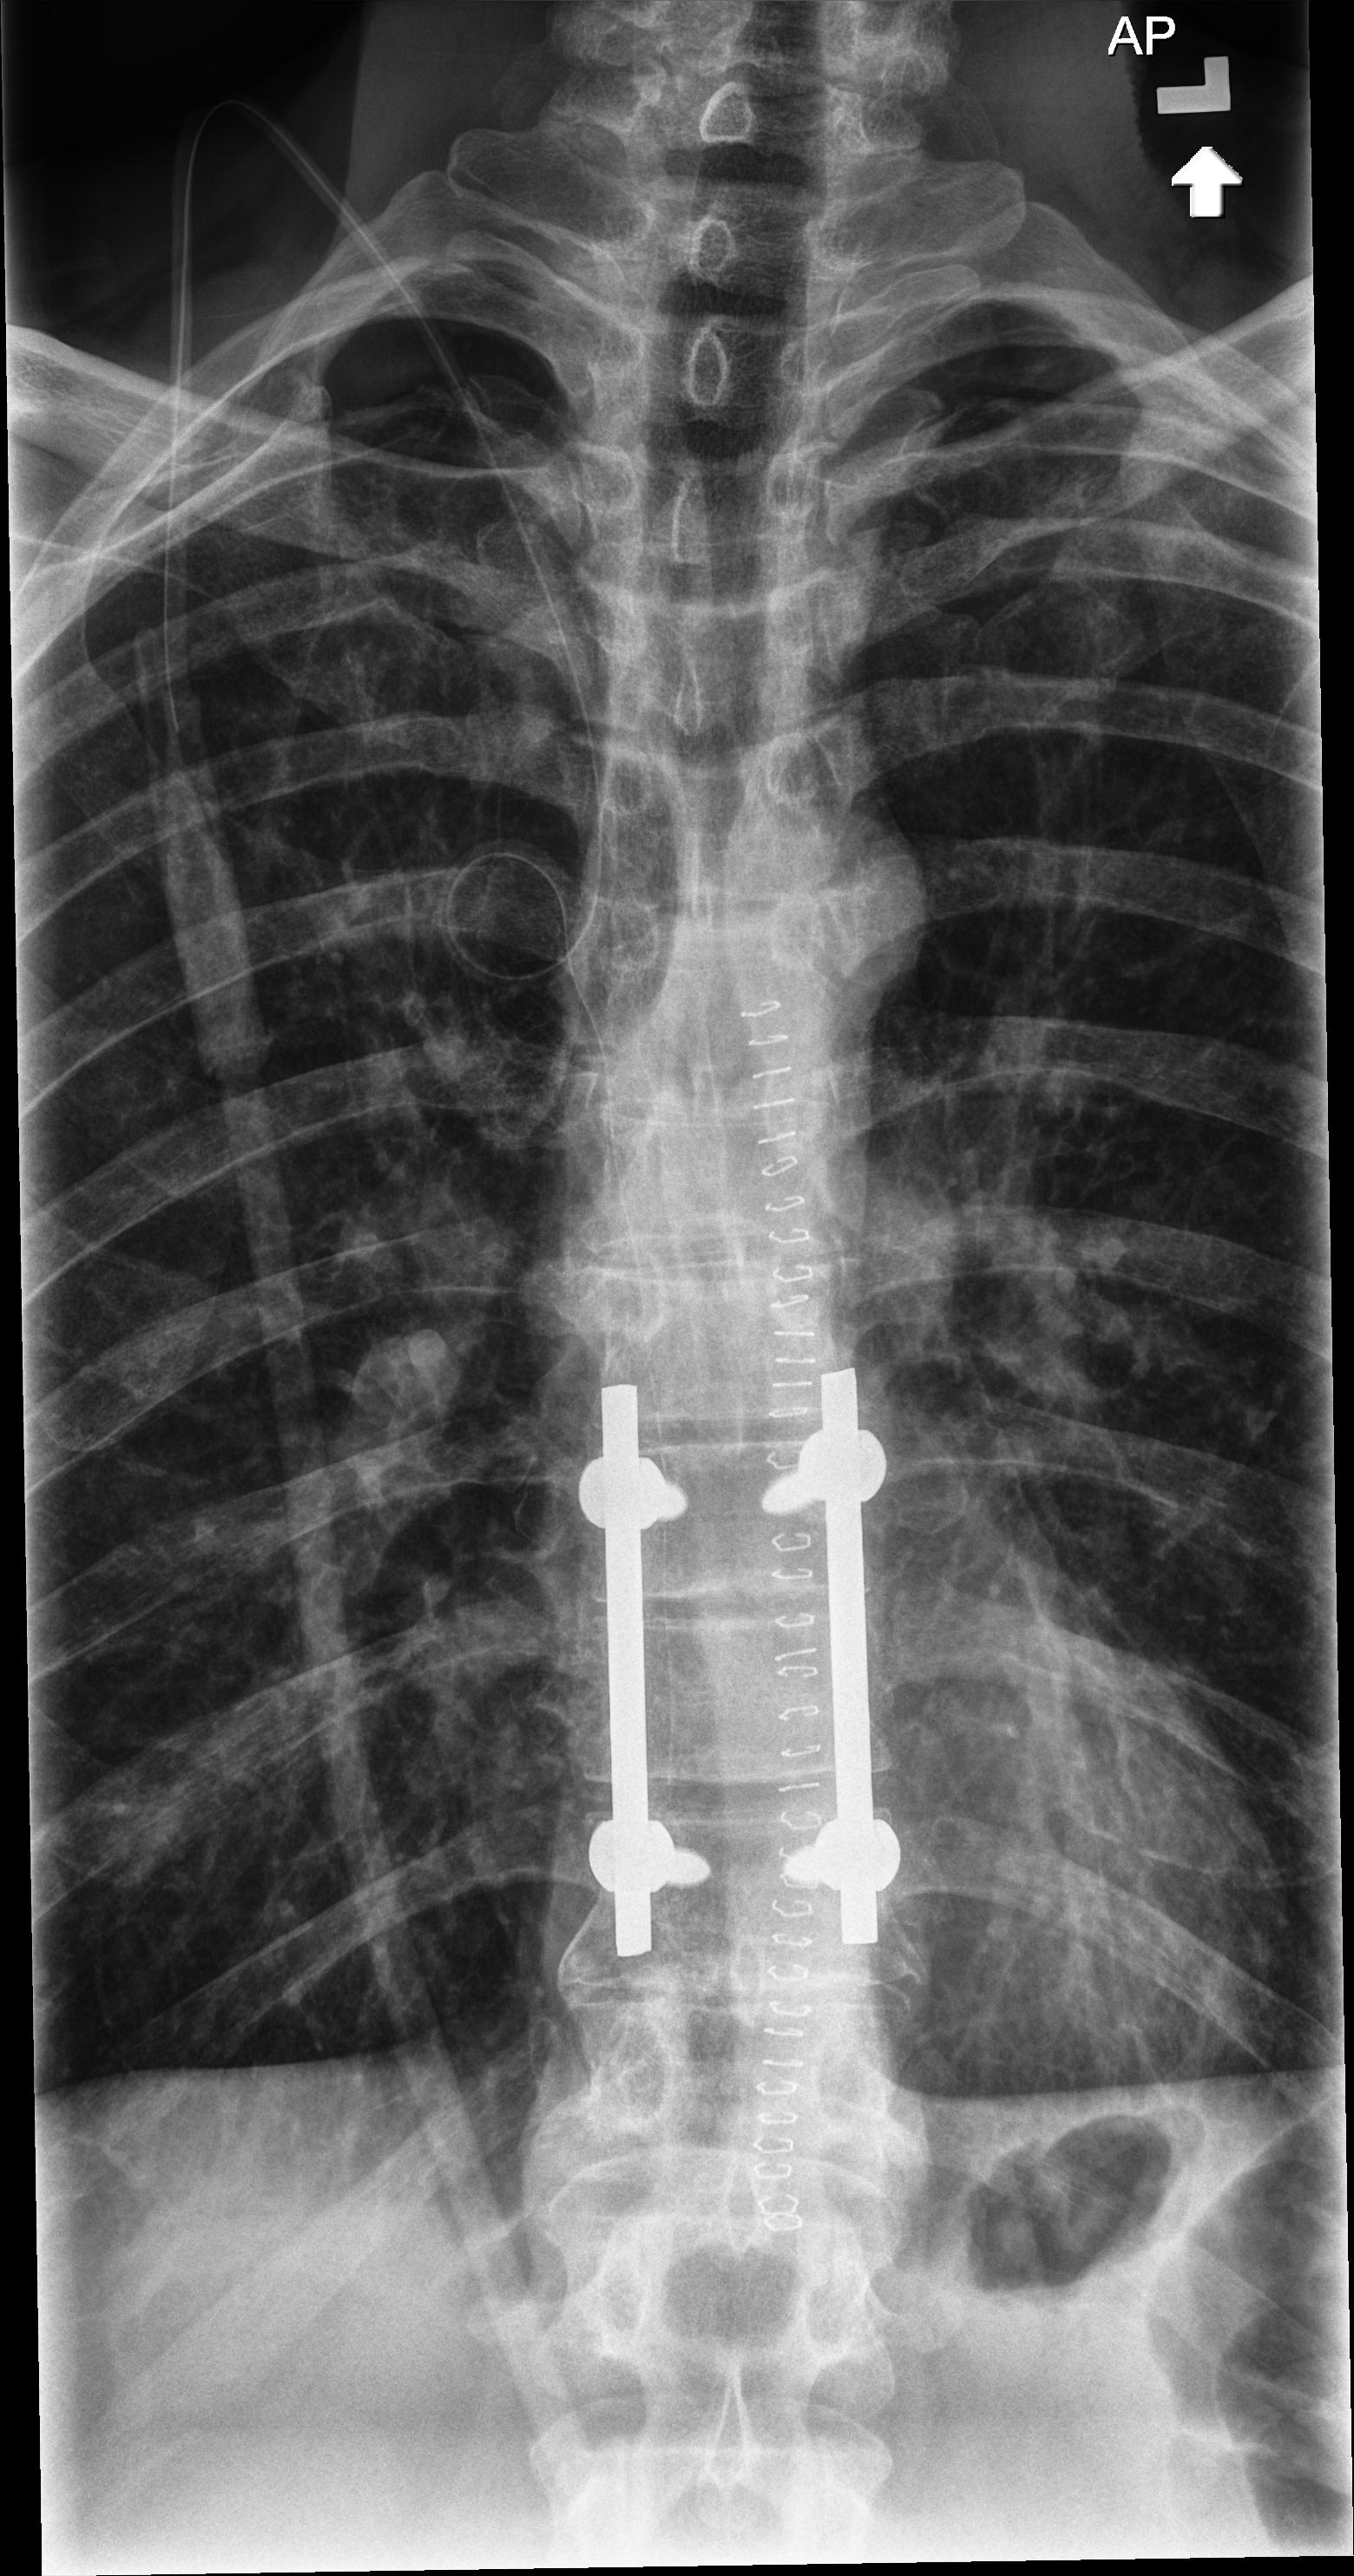
View: AP
Implant manufacturer: nuvasive reline